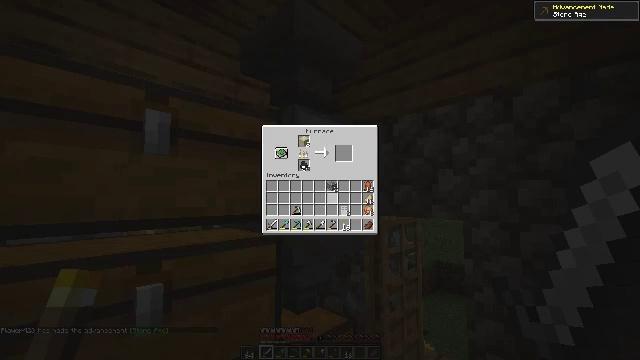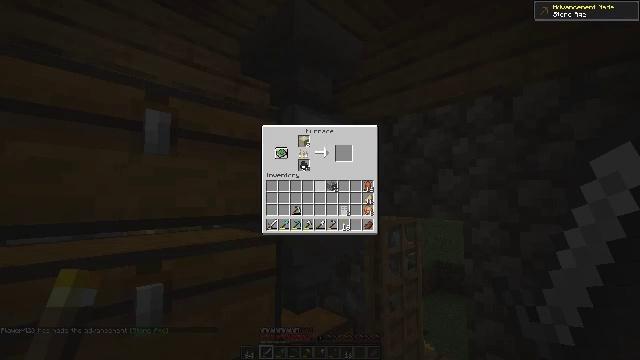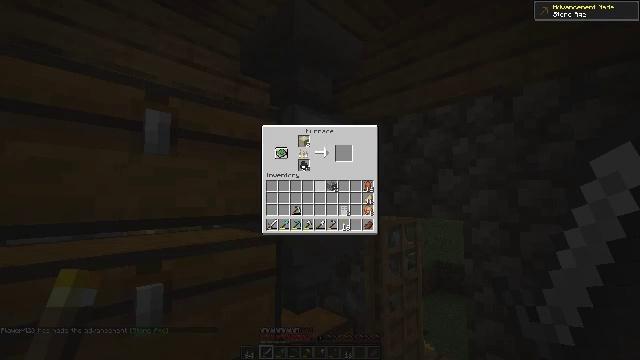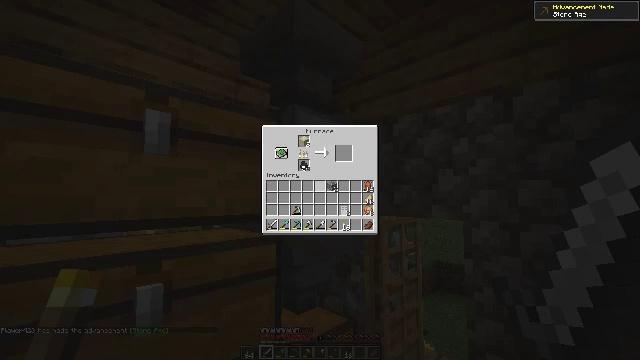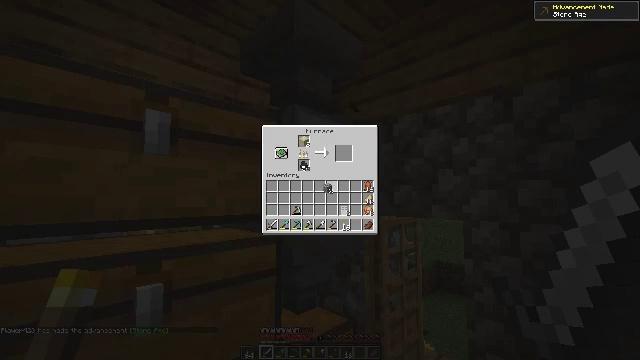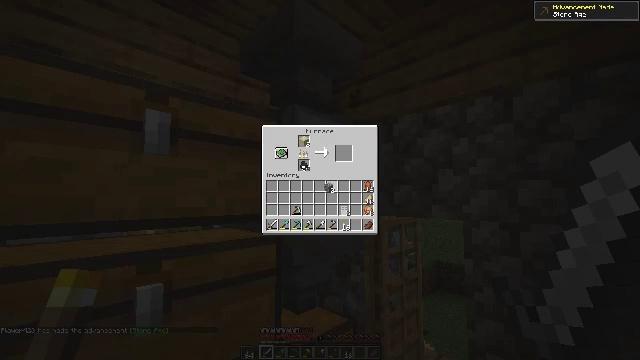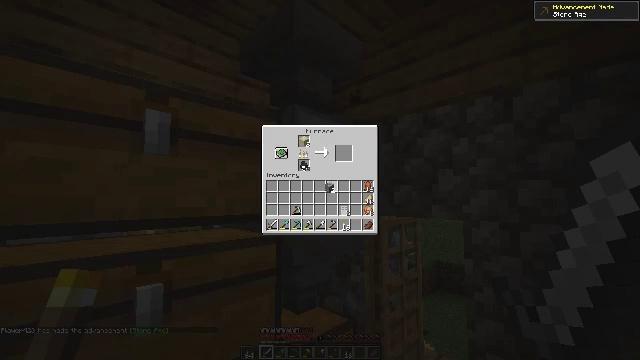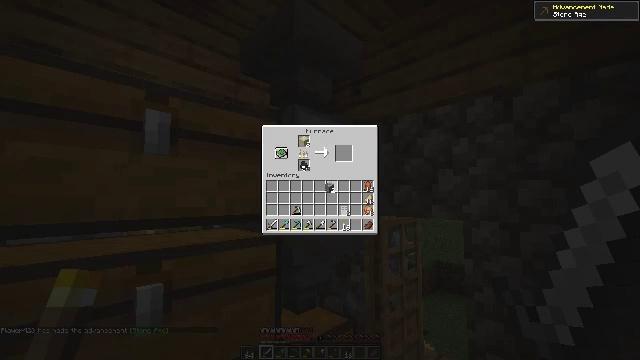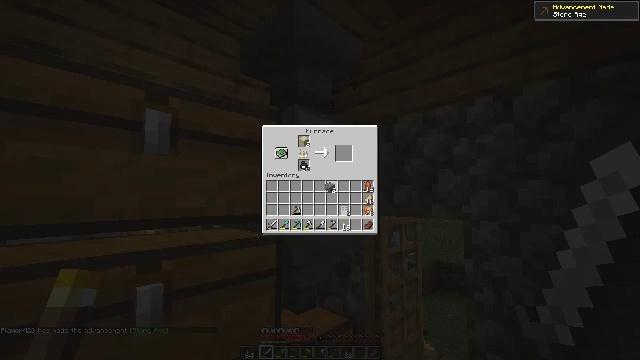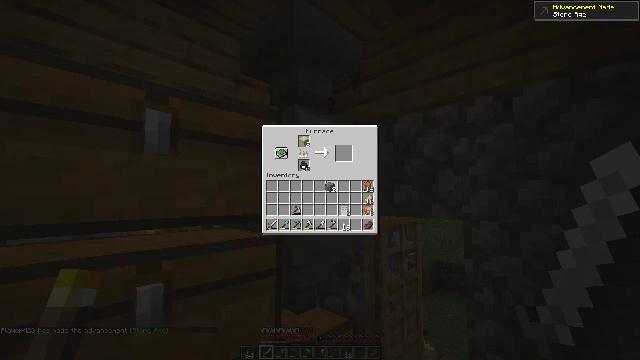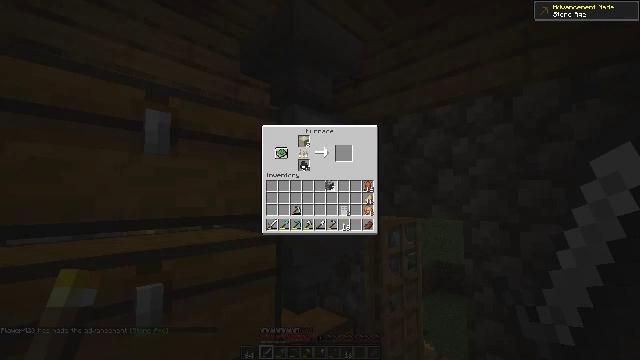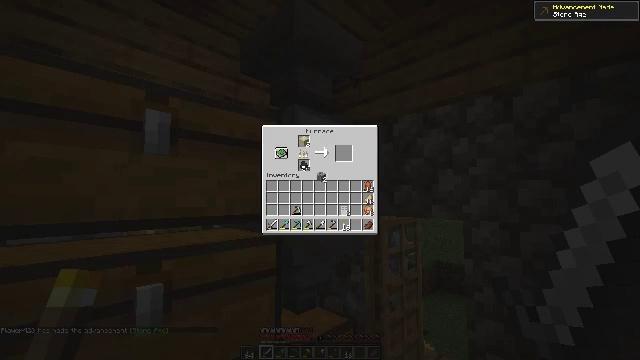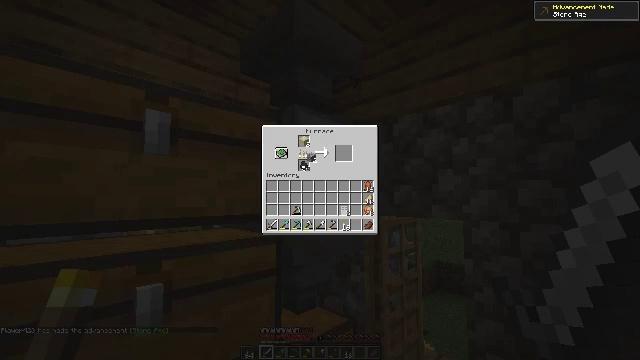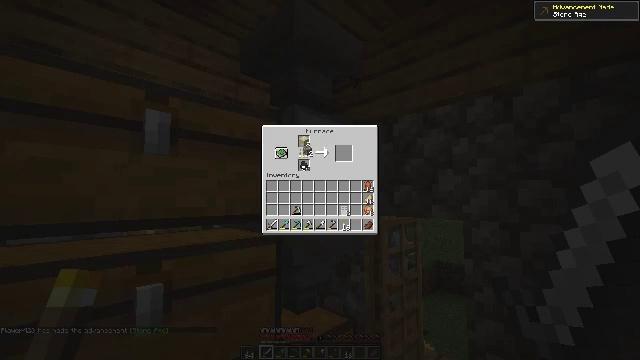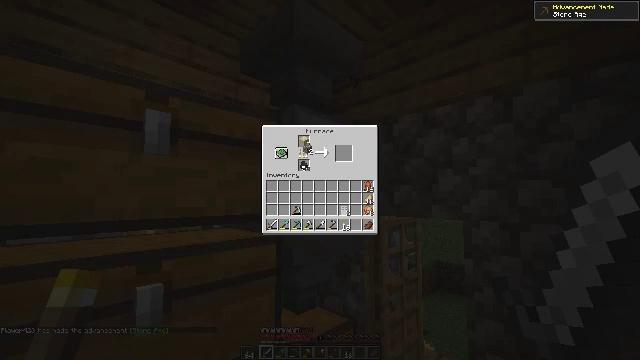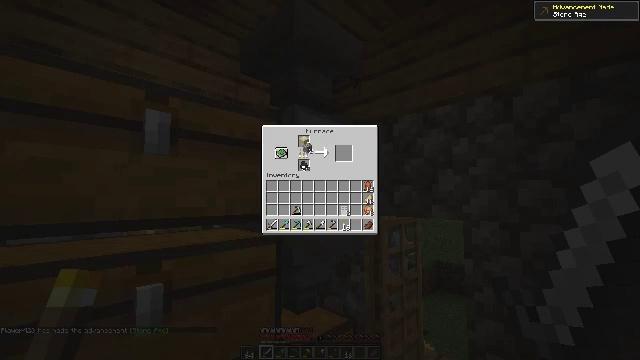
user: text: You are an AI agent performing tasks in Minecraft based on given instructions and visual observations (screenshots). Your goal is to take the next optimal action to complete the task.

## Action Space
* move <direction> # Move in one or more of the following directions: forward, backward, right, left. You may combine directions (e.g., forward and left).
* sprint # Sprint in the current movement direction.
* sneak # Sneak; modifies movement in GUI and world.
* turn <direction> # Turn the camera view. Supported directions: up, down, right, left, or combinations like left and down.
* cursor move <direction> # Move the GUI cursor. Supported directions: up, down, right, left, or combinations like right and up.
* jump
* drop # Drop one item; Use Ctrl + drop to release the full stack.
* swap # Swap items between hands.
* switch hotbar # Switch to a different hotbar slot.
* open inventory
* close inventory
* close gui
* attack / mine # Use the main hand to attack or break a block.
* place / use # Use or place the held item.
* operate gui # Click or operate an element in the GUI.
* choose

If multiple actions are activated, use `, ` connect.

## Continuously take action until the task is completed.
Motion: motion action
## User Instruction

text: In the crafting grid, make a stone button from stone.
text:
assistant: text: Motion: no_op
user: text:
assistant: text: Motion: no_op
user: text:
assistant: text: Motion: no_op
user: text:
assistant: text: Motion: attack / mine
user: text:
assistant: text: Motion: attack / mine
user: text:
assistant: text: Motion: attack / mine
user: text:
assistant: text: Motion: no_op
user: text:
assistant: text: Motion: no_op
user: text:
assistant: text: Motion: no_op
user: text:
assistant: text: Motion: no_op
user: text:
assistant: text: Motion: turn left and up
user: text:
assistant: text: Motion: turn left and up
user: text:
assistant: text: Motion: turn up
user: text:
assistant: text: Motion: no_op
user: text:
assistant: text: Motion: no_op
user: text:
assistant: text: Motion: no_op
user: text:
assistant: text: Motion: no_op
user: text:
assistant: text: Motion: no_op
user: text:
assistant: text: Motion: no_op
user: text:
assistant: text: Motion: no_op
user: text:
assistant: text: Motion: attack / mine
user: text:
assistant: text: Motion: attack / mine
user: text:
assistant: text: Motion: attack / mine
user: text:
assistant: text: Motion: attack / mine
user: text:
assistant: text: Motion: no_op
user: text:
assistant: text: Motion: turn right and down
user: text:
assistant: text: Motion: turn right and down
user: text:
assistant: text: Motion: turn right and down
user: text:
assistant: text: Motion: turn down
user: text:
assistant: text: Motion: no_op